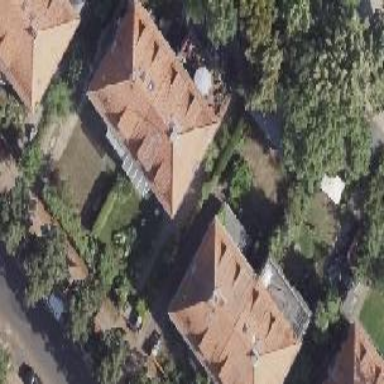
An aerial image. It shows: Half-hipped roof house.